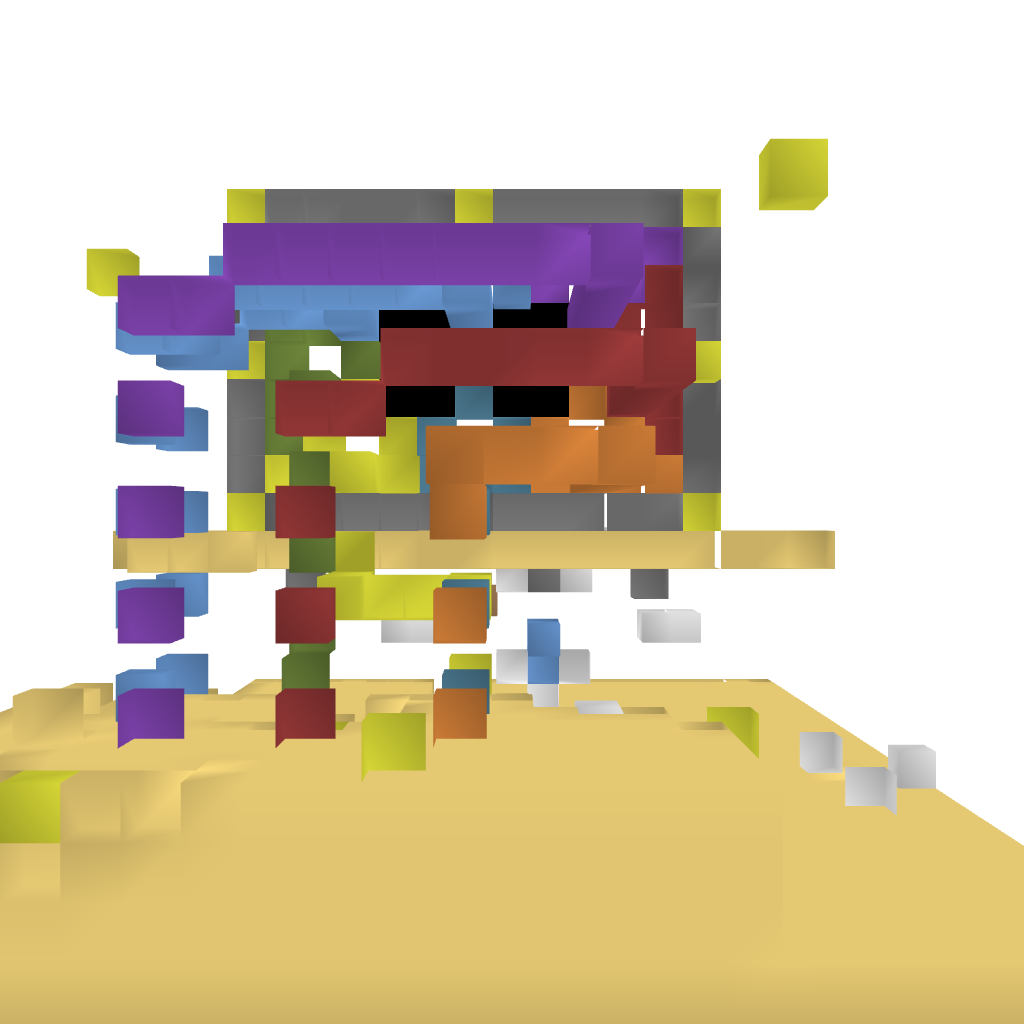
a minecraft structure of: Wheel of H bad low quality